Question: I have the following expression, which goes to a SQL table (SQL Server 2008 R2) and grabs the file path to open (usually a PDF or photo) which is formatted to work as a hyperlink in our Access front-ends.
Here's what I'm doing in my VBS file...
'''
Dim Input
Input = InputBox("Enter your WO#", "PDF Search", "ie. 40900500")
set conn2 = createobject("ADODB.Connection")
conn2.open "Driver={SQL Server}; Server=server; UID=user; PWD=password; Database=db;"
dim sql2
msgbox("Testing fixture connection...")
dim rs2
set rs2 = createobject("ADODB.Recordset")
sql2 = "select Photo from Fixtures where Application = '" & input & "'"
rs2.open sql2, conn2
msgbox("It worked! Your photo is here: " & rs2.fields(0).value)
'''
...which eventually returns this...

...and all I need is the file path prior to the first number sign (this message box was just to test the connection and show what data I'm working with).
How would I left truncate the field value I'm returning from SQL up to the first number sign so I can open the file via running a powershell object within my .vbs file?
Any assistance is always welcome! :)
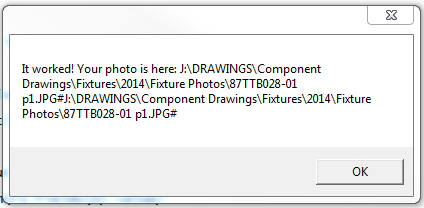
Answer: 1) You could use following expression to extract file path before first '#':
'''
sql2 = "select LEFT(Photo, NULLIF(CHARINDEX('#', Photo), 0) - 1) from Fixtures where ..."
'''
If some rows doesn't contain '#' then you could use:
'''
sql2 = "select LEFT(Photo, ISNULL(NULLIF(CHARINDEX('#', Photo), 0) - 1, 260)) from Fixtures where ..."
'''
Test:
'''
DECLARE @Photo VARCHAR(260)
SET @Photo = 'J:\DRAWINGS\Folder1\File1.jpg#aaa#'
SELECT LEFT(@Photo, NULLIF(CHARINDEX('#', @Photo), 0) - 1) AS T1
-- J:\DRAWINGS\Folder1\File1.jpg
SET @Photo = 'J:\DRAWINGS\Folder1\File1.jpg'
SELECT LEFT(@Photo, ISNULL(NULLIF(CHARINDEX('#', @Photo), 0) - 1, 260)) AS T2
-- J:\DRAWINGS\Folder1\File1.jpg
'''
2) You should avoid string concatenation in above line
'''
sql2 = "select Photo from Fixtures where Application = '" & input & "'"
'''
and you should use parameterized queries => see <URL>.